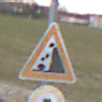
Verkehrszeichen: SteinschlagRechts
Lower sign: Geschwindigkeit5
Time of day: MorningAfternoon
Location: Outdoor (Suburban)
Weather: Overcast
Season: NotSpecified
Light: Natural